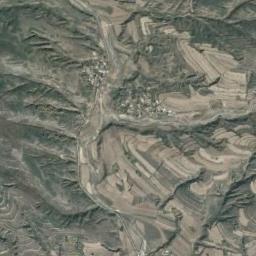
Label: mountain